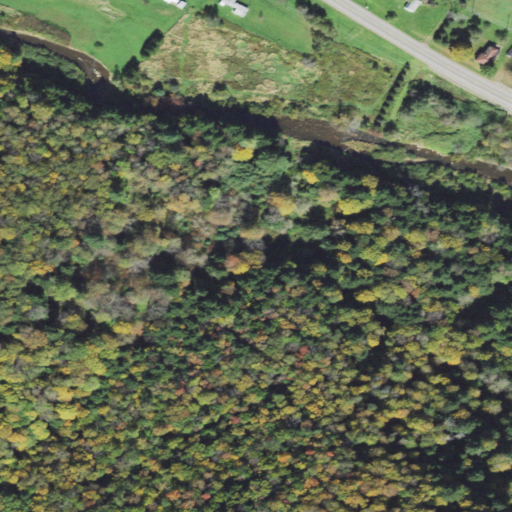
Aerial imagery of valley in Pennsylvania named Martin Hollow containing mixed forest, pasture, open development, low intensity development, evergreen forest, medium intensity development, and deciduous forest